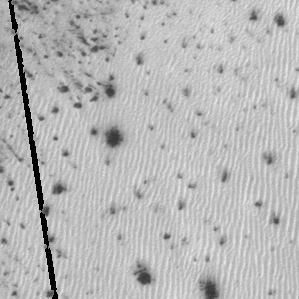
Label: frost